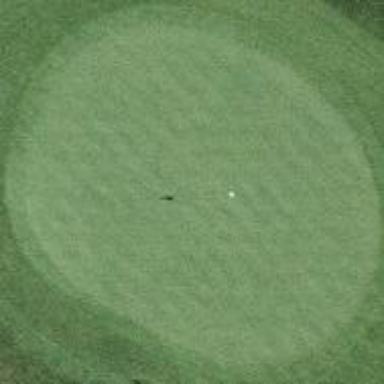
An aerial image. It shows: Golf green with lush grass surface.